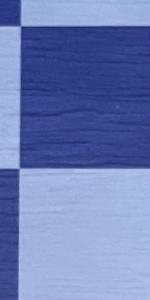
Label: Empty